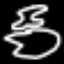
Label: frog